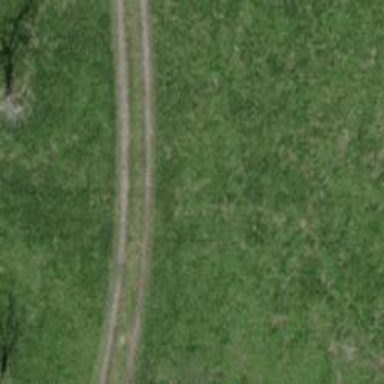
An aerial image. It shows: Dirt track with grade 5 track type.